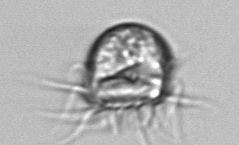
Label: Leegaardiella_ovalis